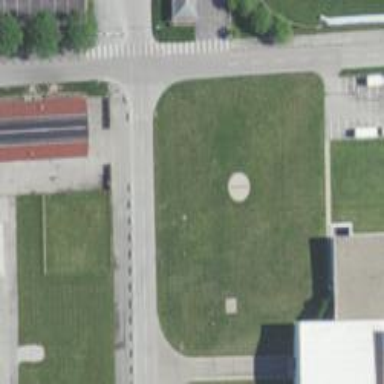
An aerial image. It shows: Image of helipad at airport.